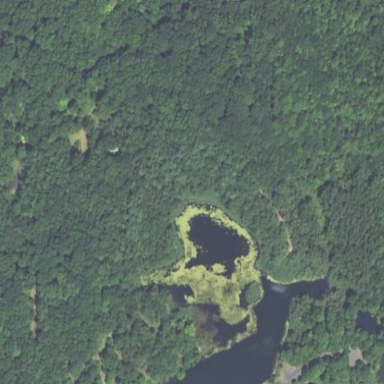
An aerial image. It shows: Beautiful woodland area.